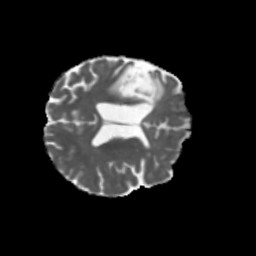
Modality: MD
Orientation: axial
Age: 64
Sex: female
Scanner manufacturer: siemens
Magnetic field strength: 3 T
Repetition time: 5.47 s
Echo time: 0.0854 s